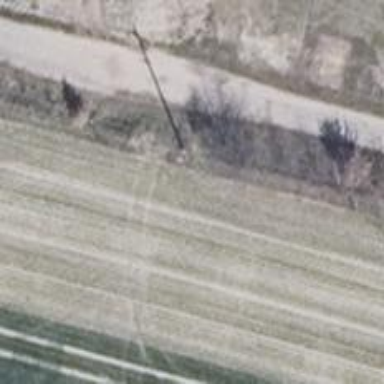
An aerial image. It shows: Power pole.